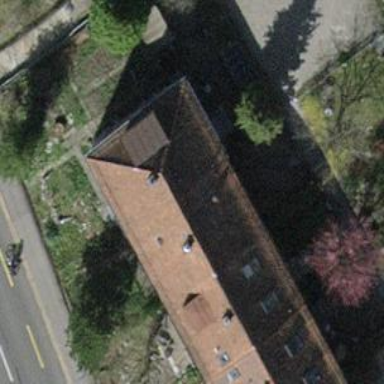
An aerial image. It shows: Terrace building.